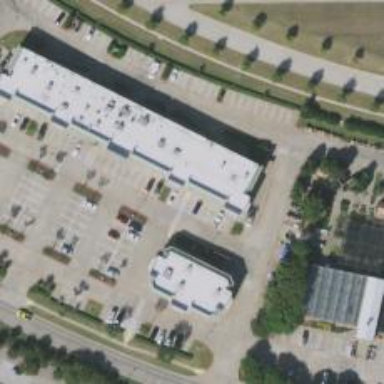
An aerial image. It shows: Clinic.